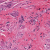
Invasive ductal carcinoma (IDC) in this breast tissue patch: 0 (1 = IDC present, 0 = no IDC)